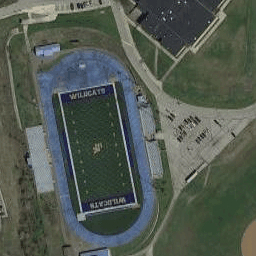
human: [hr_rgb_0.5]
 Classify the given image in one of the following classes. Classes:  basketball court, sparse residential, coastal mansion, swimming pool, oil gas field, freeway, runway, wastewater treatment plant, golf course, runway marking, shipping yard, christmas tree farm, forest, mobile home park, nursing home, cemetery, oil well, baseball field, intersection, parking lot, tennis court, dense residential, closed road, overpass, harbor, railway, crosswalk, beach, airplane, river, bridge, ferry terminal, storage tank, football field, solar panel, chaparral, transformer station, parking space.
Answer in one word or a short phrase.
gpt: football field